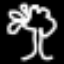
Label: palm tree